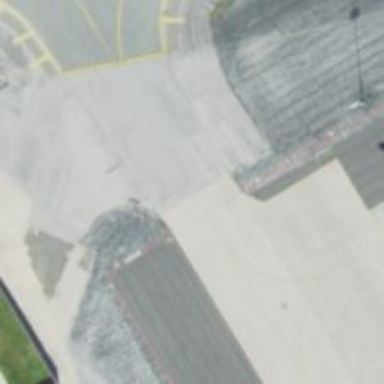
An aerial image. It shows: Image of taxiway at airport.